Aerial crown-view tile of a tropical tree (Barro Colorado Island, Panama), acquired 20240716:
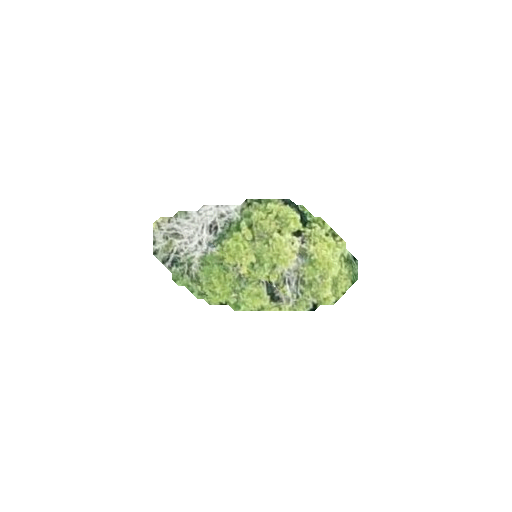
Species: Beilschmiedia tovarensis
GBIF accepted scientific name: Beilschmiedia tovarensis
Crown area: 27.328 m²